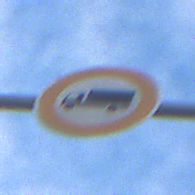
Verkehrszeichen: VerbotFuerKraftfahrzeugeUeberDreiKommaFuenfTonnen
Umgebung: Outdoor, Suburban
Tageszeit: SunriseSunset
Wetter: PartlyCloudy
Licht: Natural
Jahreszeit: NotSpecified
Kontrast: LowContrast